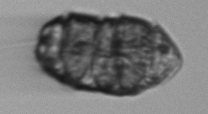
Label: Margalefidinium